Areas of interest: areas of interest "Wuhu City People's Park (Green Corridor Phase I)"
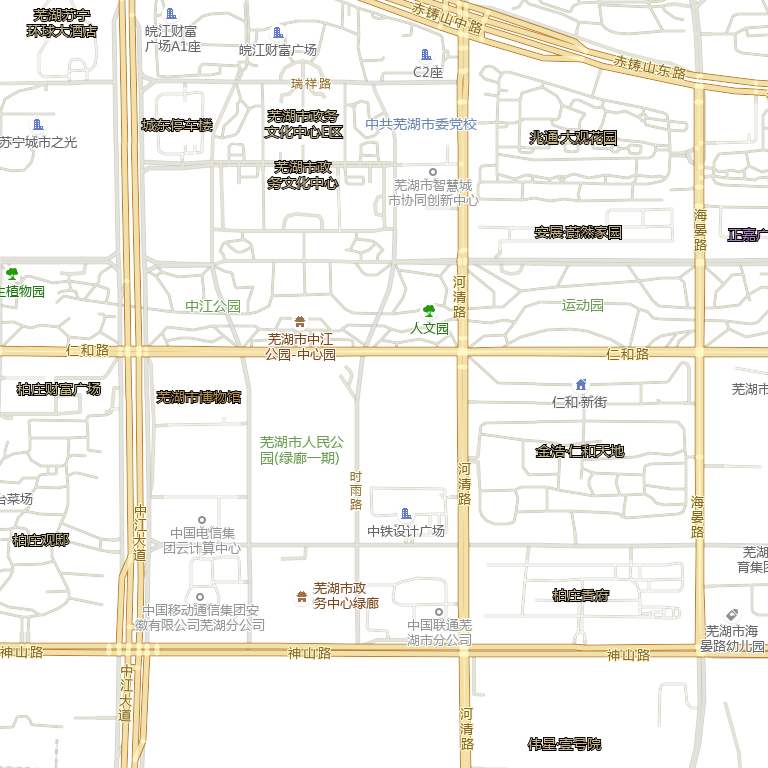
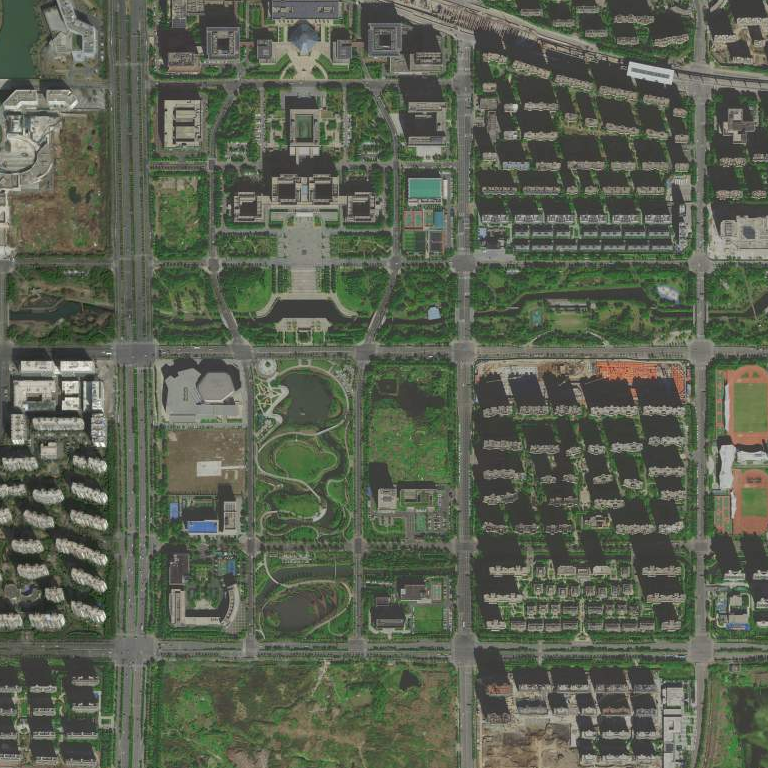